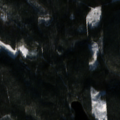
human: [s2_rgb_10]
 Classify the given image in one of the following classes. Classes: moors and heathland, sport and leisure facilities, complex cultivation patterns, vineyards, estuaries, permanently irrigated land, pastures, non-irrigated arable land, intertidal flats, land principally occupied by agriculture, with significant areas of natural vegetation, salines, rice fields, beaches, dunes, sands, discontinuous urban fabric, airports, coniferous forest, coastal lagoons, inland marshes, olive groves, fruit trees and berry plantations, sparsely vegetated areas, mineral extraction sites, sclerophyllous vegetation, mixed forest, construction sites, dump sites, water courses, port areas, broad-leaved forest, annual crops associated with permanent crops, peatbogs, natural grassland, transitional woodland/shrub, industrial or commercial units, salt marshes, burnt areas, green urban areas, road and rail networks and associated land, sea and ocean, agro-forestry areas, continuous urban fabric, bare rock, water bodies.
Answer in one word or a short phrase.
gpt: coniferous forest, mixed forest, transitional woodland/shrub